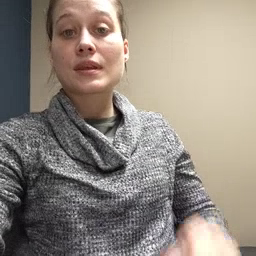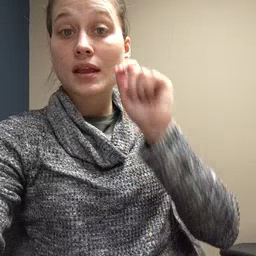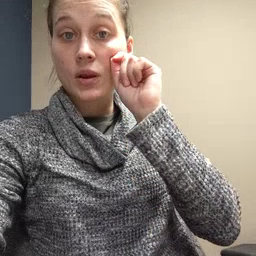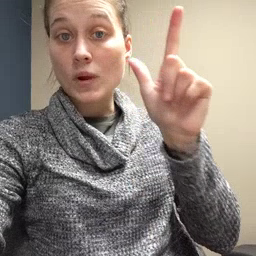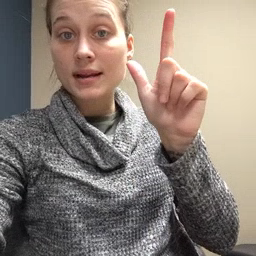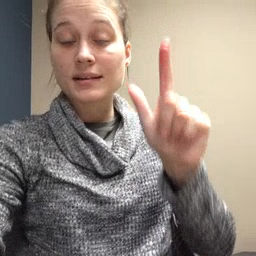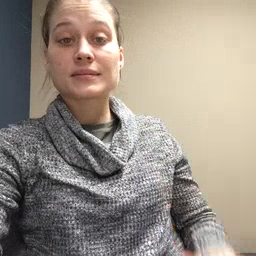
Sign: awake